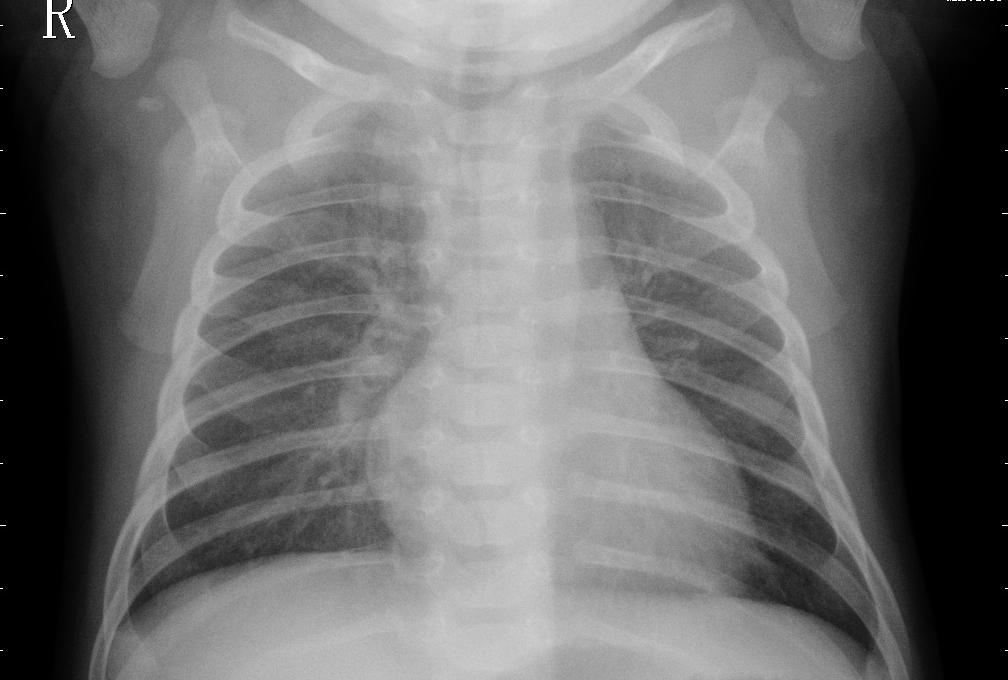
Diagnosis: PNEUMONIA